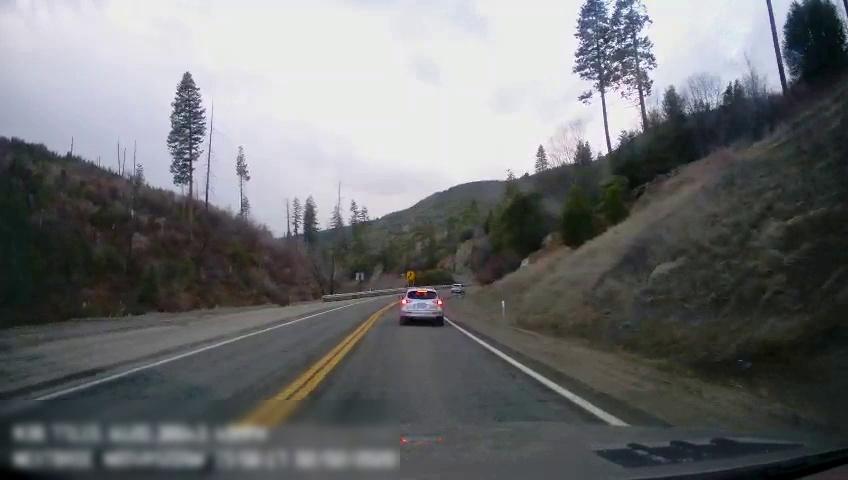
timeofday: Day
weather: Cloudy
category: Drivable Space
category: Vehicles | Car
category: Vehicles | SUV
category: Lanes | Current Lane
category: Lanes | Current Lane
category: Lanes | Opposite Lane
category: Traffic | Signs